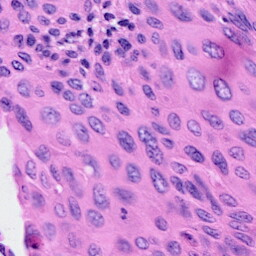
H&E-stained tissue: Cervix